Question: Query in phpMyAdmin gives me all recodrs from table. But this same query applied in yii controller gives me olny one (first) record. What is wrong?
'''
class StronaController extends CController
{
public function actionIndex()
{
$model = new Uzytkownik;
$wynik = $model::model()->findBySQL('SELECT * FROM uzytkownik');
for($i=0;$i<count($wynik);$i++)
{
echo count($wynik).' '.$wynik ->imie.'<br>';
}
}
}
'''
Output:
1 Jan
Query with WHERE conditions gives me also one record, but it should gives me three.
'''
class StronaController extends CController
{
public function actionIndex()
{
$model = new Uzytkownik;
$wynik = $model::model()->findBySQL('SELECT * FROM uzytkownik WHERE imie=:imie',array(':imie'=>'Jakub'));
for($i=0;$i<count($wynik);$i++)
{
echo count($wynik).' '.$wynik ->imie.'<br>';
}
}
}
'''
Output: 1 Jakub
'''
class Uzytkownik extends CActiveRecord
{
public static function model($className=__CLASS__)
{
return parent::model($className);
}
}
'''

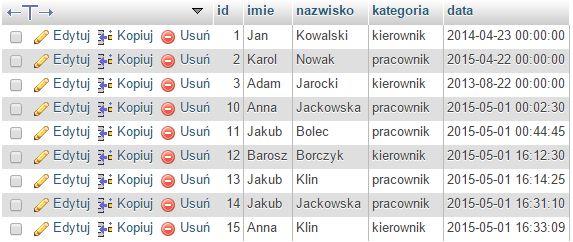
Answer: It should be
'''
$wynik = $model::model()->findAllBySQL('SELECT * FROM uzytkownik WHERE imie=:imie',array(':imie'=>'Jakub'));
'''
Know the difference between,
> 'findBySql()' And 'findAllBySql()'